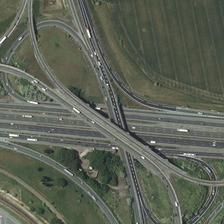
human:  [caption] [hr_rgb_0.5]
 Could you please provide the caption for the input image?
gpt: a number of viaducts are laid over the highway .

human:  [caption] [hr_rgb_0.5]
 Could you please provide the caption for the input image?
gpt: there are a lot of lawns near the road and big trees are planted .

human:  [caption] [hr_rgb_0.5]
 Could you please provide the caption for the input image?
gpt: a number of viaducts are laid over the highway .

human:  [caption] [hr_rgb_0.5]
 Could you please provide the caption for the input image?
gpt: there are a lot of lawns near the road and big trees are planted .

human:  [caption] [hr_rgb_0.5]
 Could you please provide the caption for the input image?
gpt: a number of viaducts are laid over the highway .